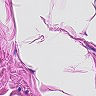
Metastatic tissue present: no